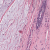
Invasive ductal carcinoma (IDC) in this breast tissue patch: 0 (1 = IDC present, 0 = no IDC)